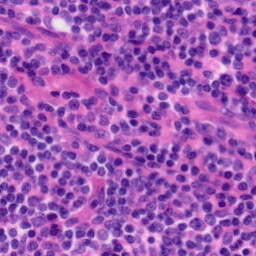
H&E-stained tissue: Tonsil